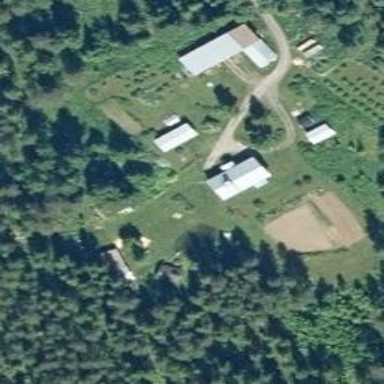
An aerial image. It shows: Farmyard area.